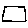
Label: square